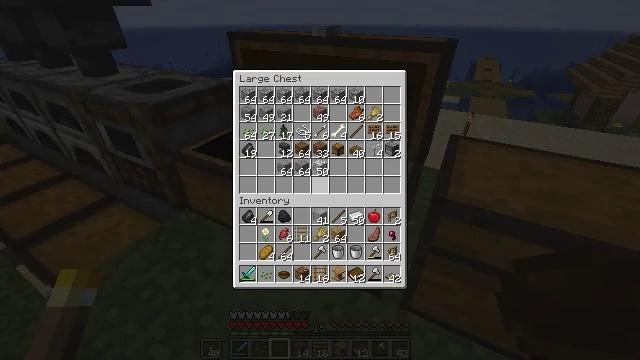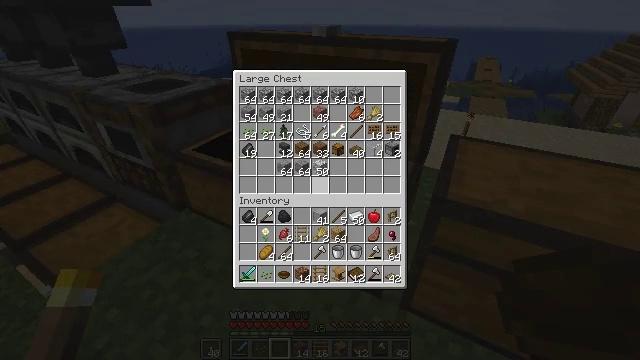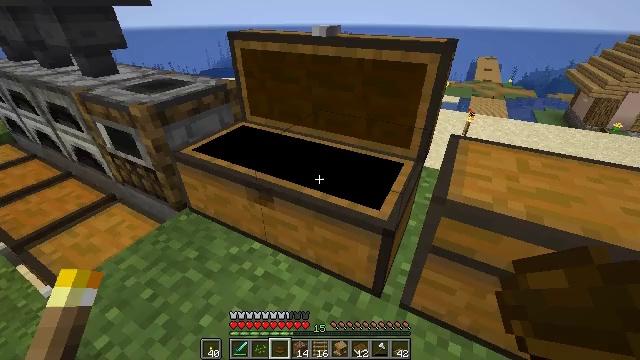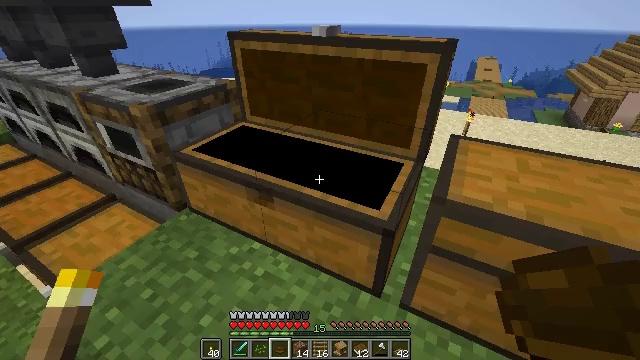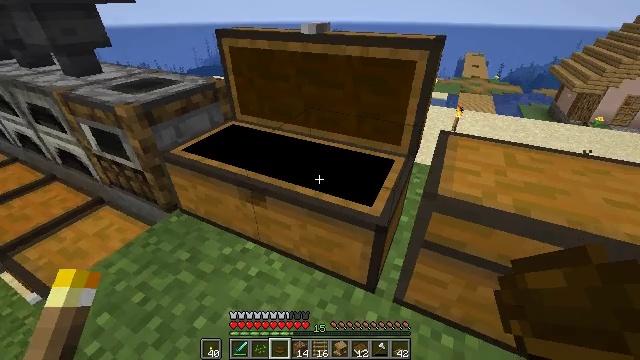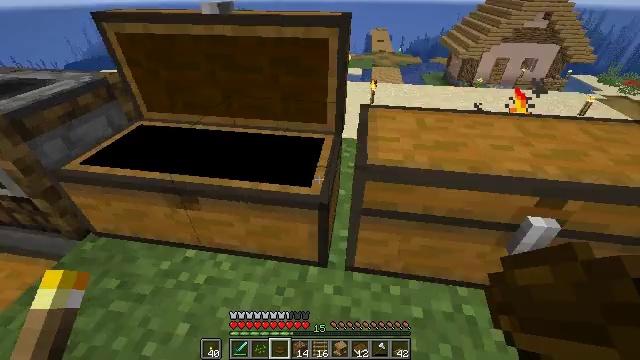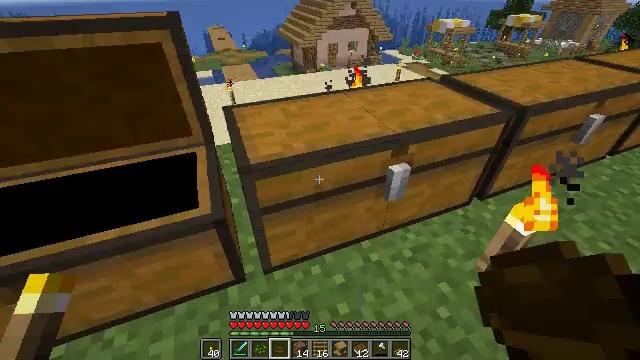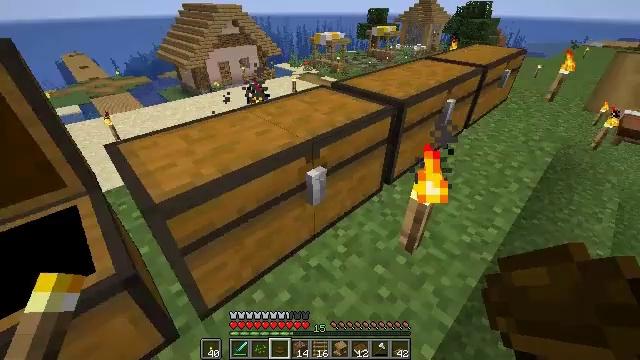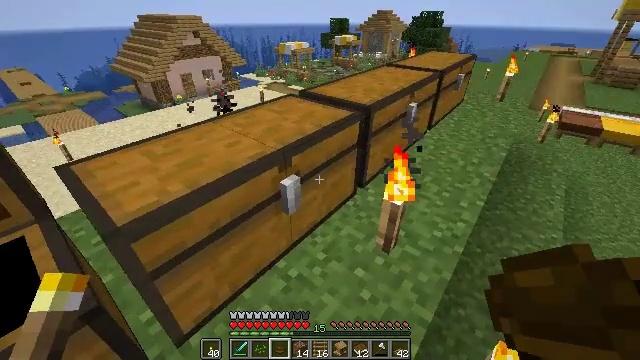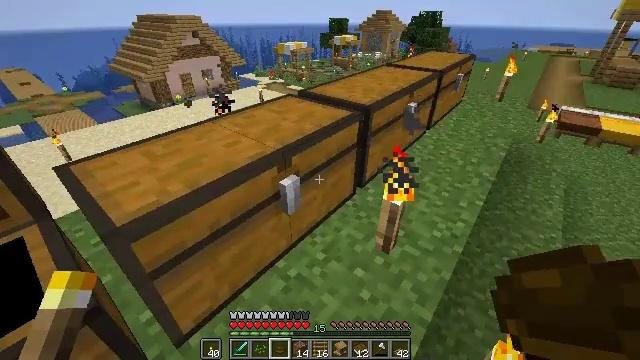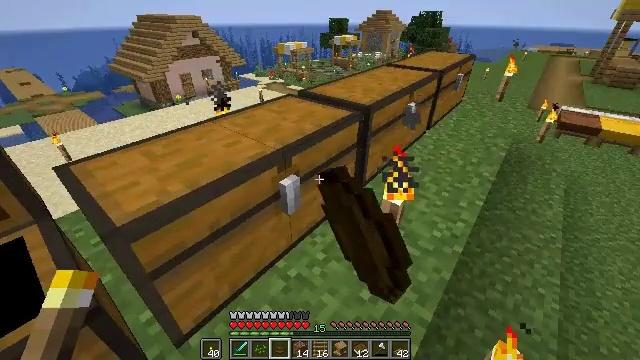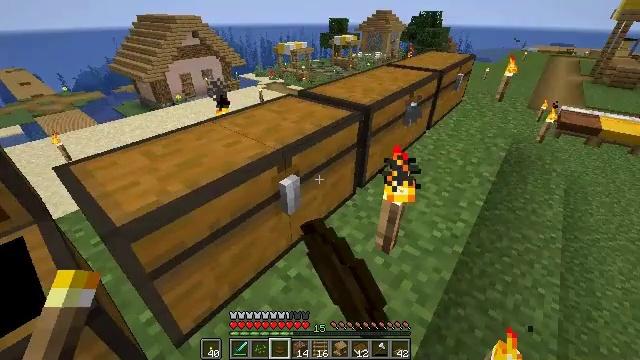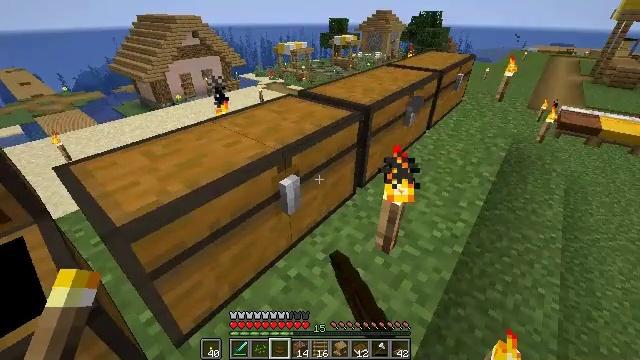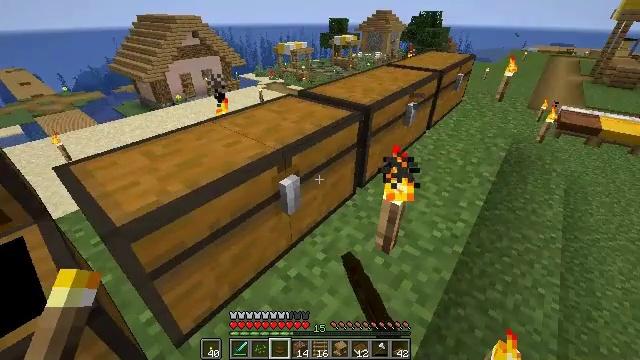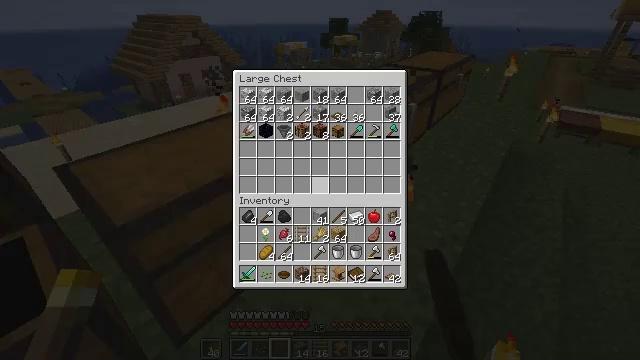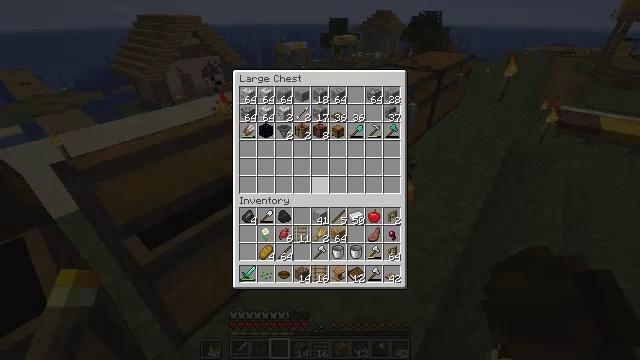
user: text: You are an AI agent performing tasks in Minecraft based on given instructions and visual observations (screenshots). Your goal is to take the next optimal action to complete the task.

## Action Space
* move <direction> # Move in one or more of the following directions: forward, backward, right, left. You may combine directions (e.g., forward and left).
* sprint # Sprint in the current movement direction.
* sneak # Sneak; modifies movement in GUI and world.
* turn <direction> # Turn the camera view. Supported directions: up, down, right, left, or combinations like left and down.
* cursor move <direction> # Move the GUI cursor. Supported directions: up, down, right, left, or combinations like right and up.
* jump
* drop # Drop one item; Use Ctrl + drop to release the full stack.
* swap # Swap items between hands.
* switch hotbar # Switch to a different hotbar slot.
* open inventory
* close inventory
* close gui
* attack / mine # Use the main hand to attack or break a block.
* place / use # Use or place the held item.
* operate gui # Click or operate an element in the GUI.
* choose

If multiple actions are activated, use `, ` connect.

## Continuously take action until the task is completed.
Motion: motion action
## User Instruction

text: Left click on the blast furnace to break it.
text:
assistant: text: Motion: no_op
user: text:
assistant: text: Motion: no_op
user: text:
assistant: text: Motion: close gui
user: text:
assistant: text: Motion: turn right
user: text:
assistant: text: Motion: turn right and down
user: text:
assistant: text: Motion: turn right
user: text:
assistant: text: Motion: turn right and up
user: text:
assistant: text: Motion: turn right and up
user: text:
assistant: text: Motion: use / place
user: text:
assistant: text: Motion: use / place
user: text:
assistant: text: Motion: use / place
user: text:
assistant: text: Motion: use / place
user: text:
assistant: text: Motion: no_op
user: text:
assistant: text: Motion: open gui
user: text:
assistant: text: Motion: no_op
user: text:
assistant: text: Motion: no_op
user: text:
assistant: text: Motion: no_op
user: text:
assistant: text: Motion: no_op
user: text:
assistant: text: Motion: no_op
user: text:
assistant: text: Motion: no_op
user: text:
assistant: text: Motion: no_op
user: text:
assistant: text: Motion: no_op
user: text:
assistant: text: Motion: no_op
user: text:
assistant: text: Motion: no_op
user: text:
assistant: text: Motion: no_op
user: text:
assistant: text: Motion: no_op
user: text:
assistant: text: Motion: close gui
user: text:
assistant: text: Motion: turn right
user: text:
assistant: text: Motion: turn right and up
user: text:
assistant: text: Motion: turn right and up